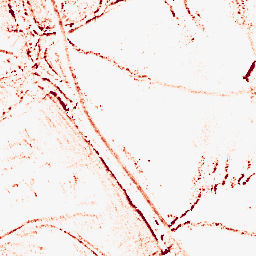
Category: morphological
Decomposition family: morphological_rect
Decomposition parameters: operation: opening
width: 5
height: 5
Upsampling method: quadratic
Upsampling parameters: scale: 8
Upsampling scale: 8